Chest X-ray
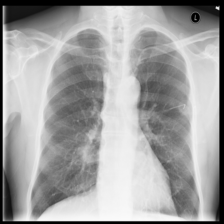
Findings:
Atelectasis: negative
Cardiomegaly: negative
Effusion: negative
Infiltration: negative
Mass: negative
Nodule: negative
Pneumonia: negative
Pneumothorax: negative
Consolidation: negative
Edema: negative
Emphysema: negative
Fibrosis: negative
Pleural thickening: negative
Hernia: negative